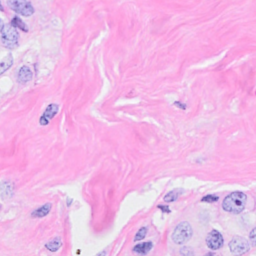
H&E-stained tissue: Breast